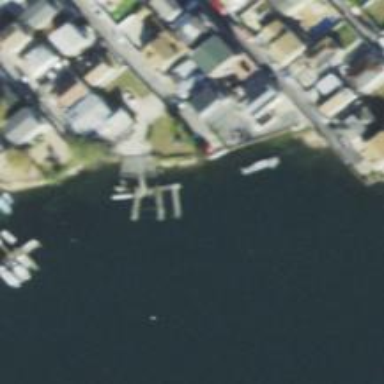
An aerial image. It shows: Man-made pier.